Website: walmart
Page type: customer-info-address
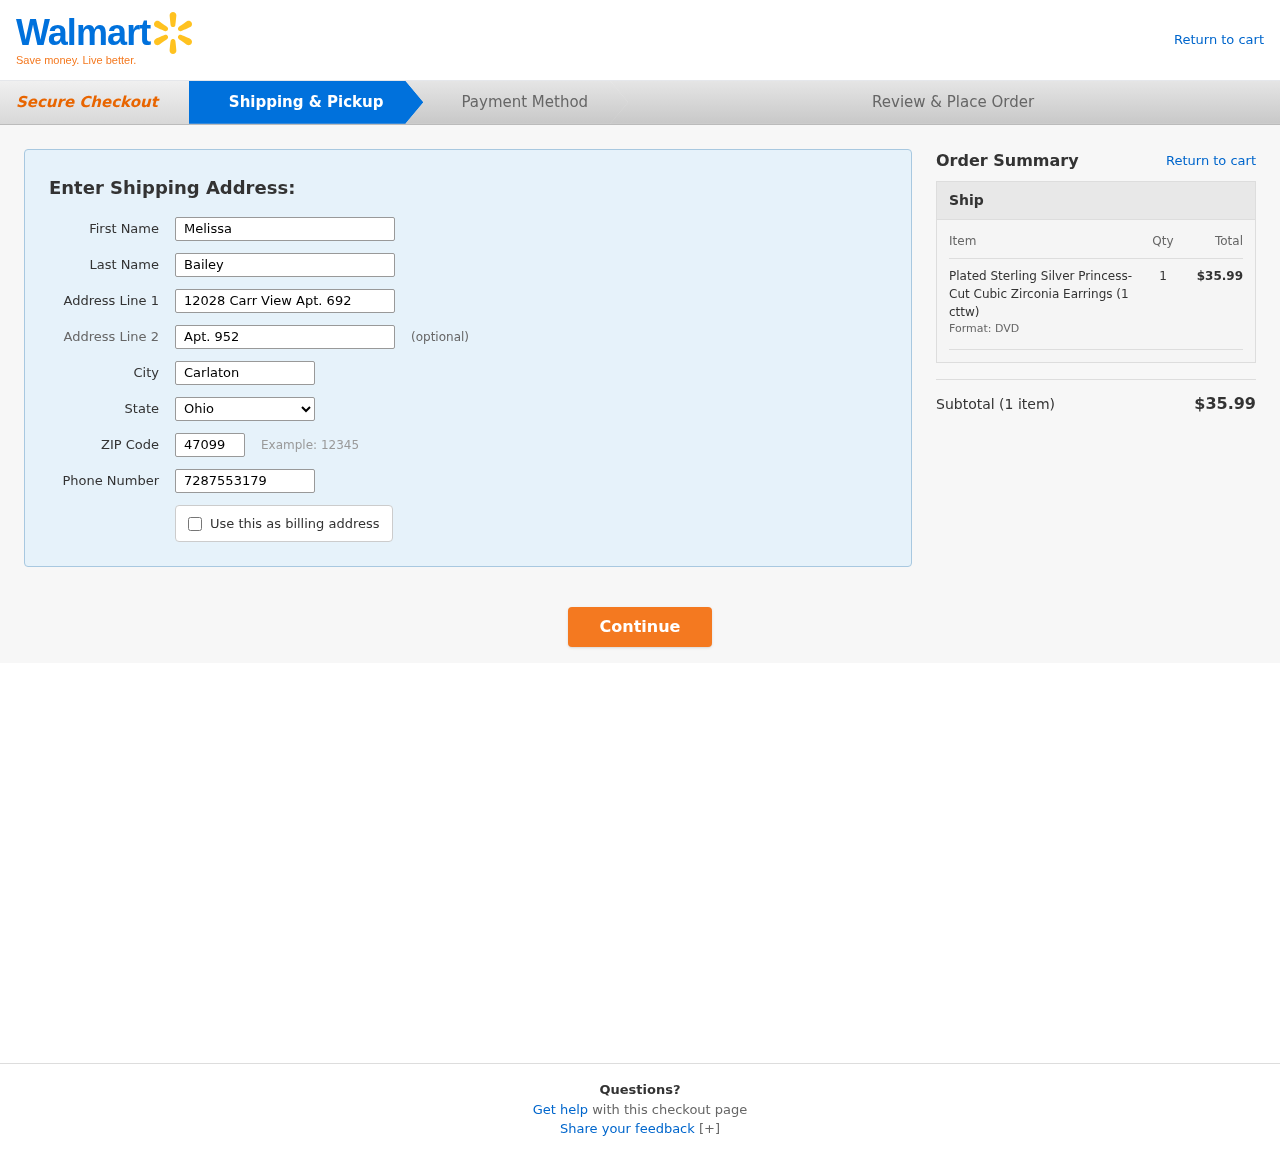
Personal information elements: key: PII_CITY
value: Carlaton
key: PII_FIRSTNAME
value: Melissa
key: PII_LASTNAME
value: Bailey
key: PII_PHONE
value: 7287553179
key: PII_POSTCODE
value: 47099
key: PII_STATE
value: Ohio
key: PII_STREET
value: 12028 Carr View Apt. 692
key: PII_STREET2
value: Apt. 952
Product elements: key: PRODUCT1_NAME
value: Plated Sterling Silver Princess-Cut Cubic Zirconia Earrings (1 cttw)
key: PRODUCT1_QUANTITY
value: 1
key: PRODUCT1_LINE_TOTAL
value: $35.99
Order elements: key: ORDER_NUM_ITEMS
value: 1
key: ORDER_SUBTOTAL
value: $35.99